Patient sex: M
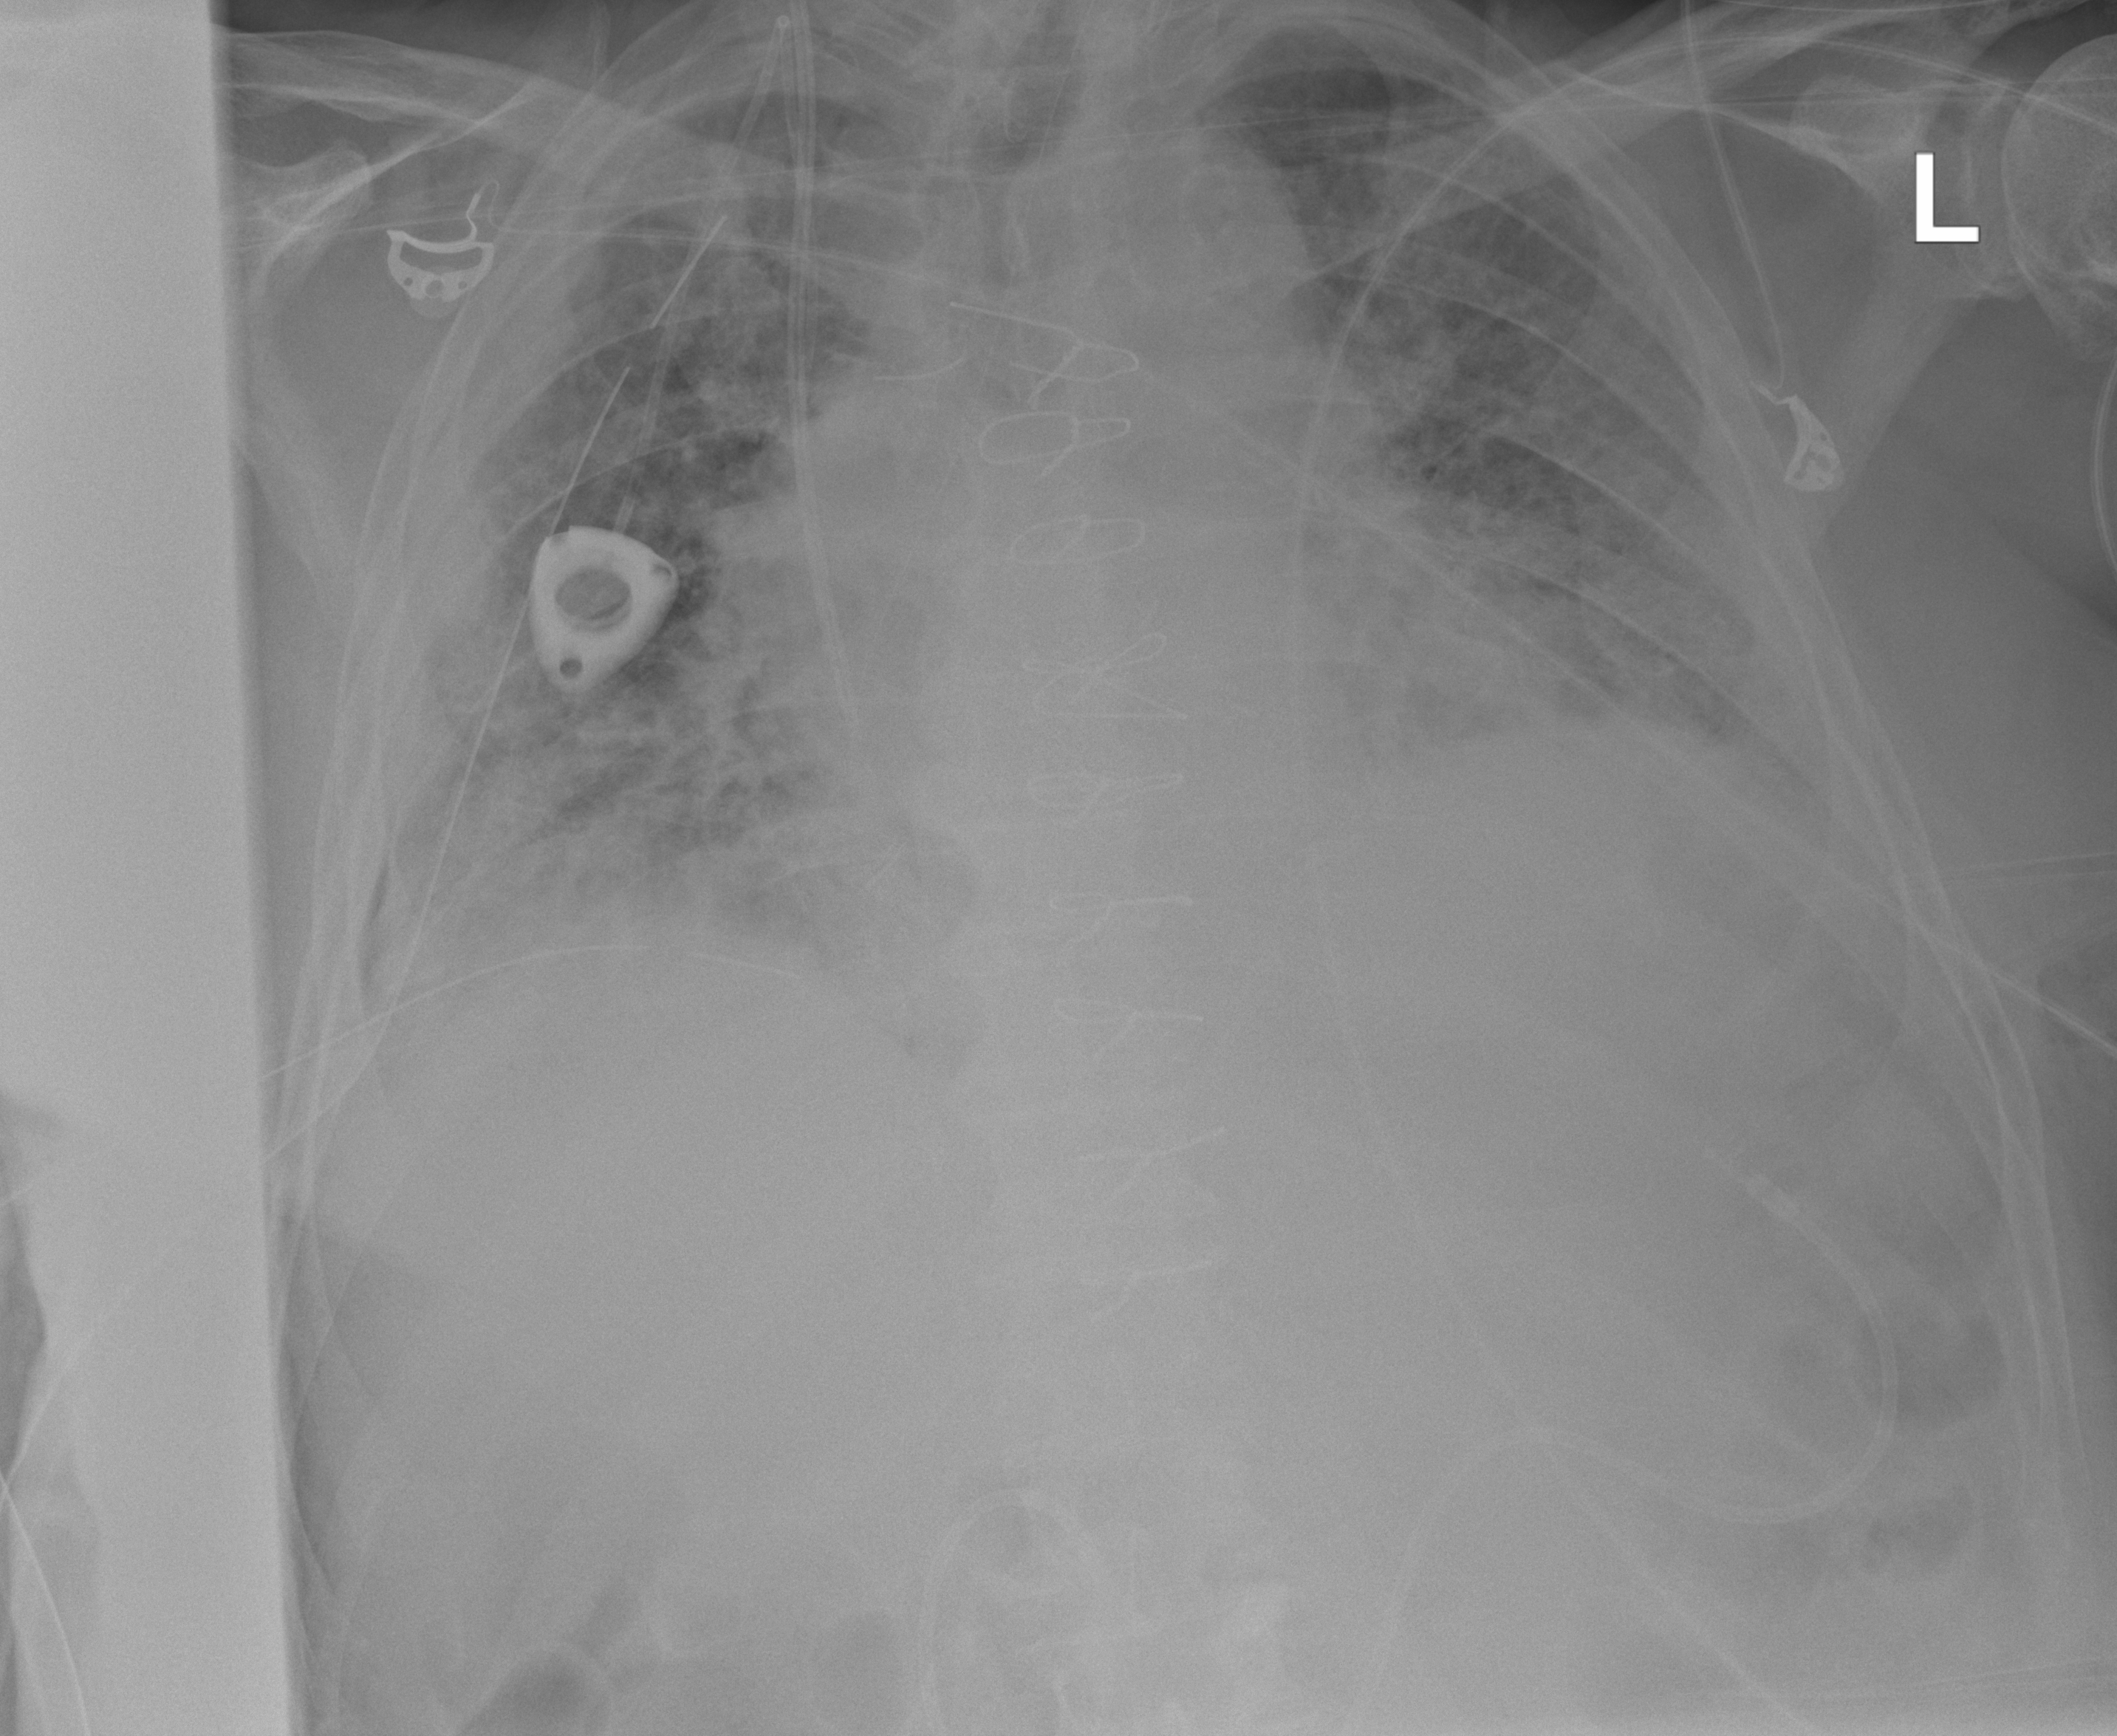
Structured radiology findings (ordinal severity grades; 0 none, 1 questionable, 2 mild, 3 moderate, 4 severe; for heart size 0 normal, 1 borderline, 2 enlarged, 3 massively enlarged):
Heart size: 2
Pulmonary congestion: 3
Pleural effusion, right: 2
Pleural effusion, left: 2
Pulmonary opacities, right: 3
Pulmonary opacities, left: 3
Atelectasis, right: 3
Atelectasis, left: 3